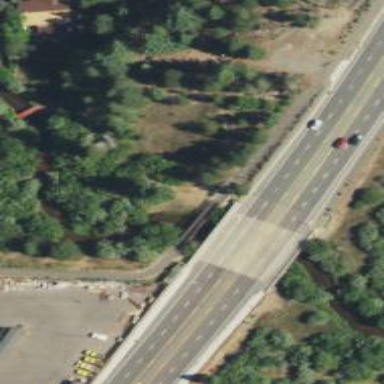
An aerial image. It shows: Bridge over cycleway.